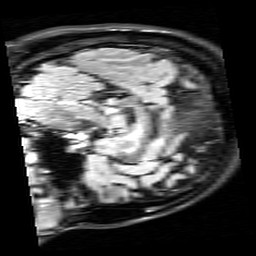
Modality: FLAIR
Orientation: sagittal
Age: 19
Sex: female
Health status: healthy
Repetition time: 12 s
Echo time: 0.095 s